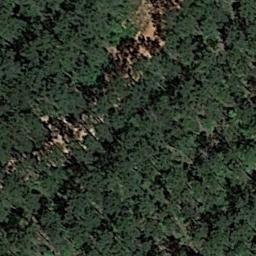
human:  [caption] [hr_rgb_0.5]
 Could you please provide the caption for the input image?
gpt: The forest has a lot of dense dark green trees and a road goes through the forest .

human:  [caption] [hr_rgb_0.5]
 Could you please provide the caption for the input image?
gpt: Many neat rows of green trees are in the forest .

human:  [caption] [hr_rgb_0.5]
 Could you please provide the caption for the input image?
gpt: The forest is on the bare land .

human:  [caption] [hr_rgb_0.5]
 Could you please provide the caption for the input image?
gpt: There is a bare land in this forest .

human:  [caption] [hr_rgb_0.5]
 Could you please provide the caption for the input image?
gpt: A forest with many green trees .